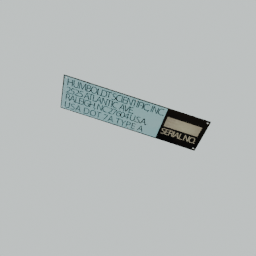
Label: decoration